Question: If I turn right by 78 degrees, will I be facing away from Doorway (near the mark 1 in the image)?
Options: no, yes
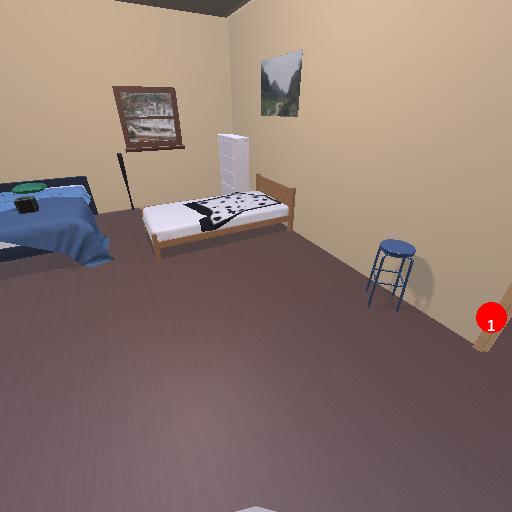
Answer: no